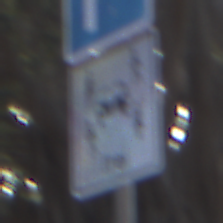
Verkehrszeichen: CarsharingfahrzeugeFrei
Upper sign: Parken
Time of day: MorningAfternoon
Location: Outdoor (Suburban)
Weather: PartlyCloudy
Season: NotSpecified
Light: Natural